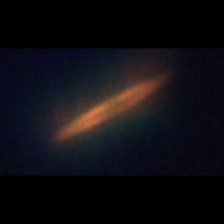
Taxon: Pennate
Group: Diatoms